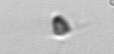
Label: Pyramimonas